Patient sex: F
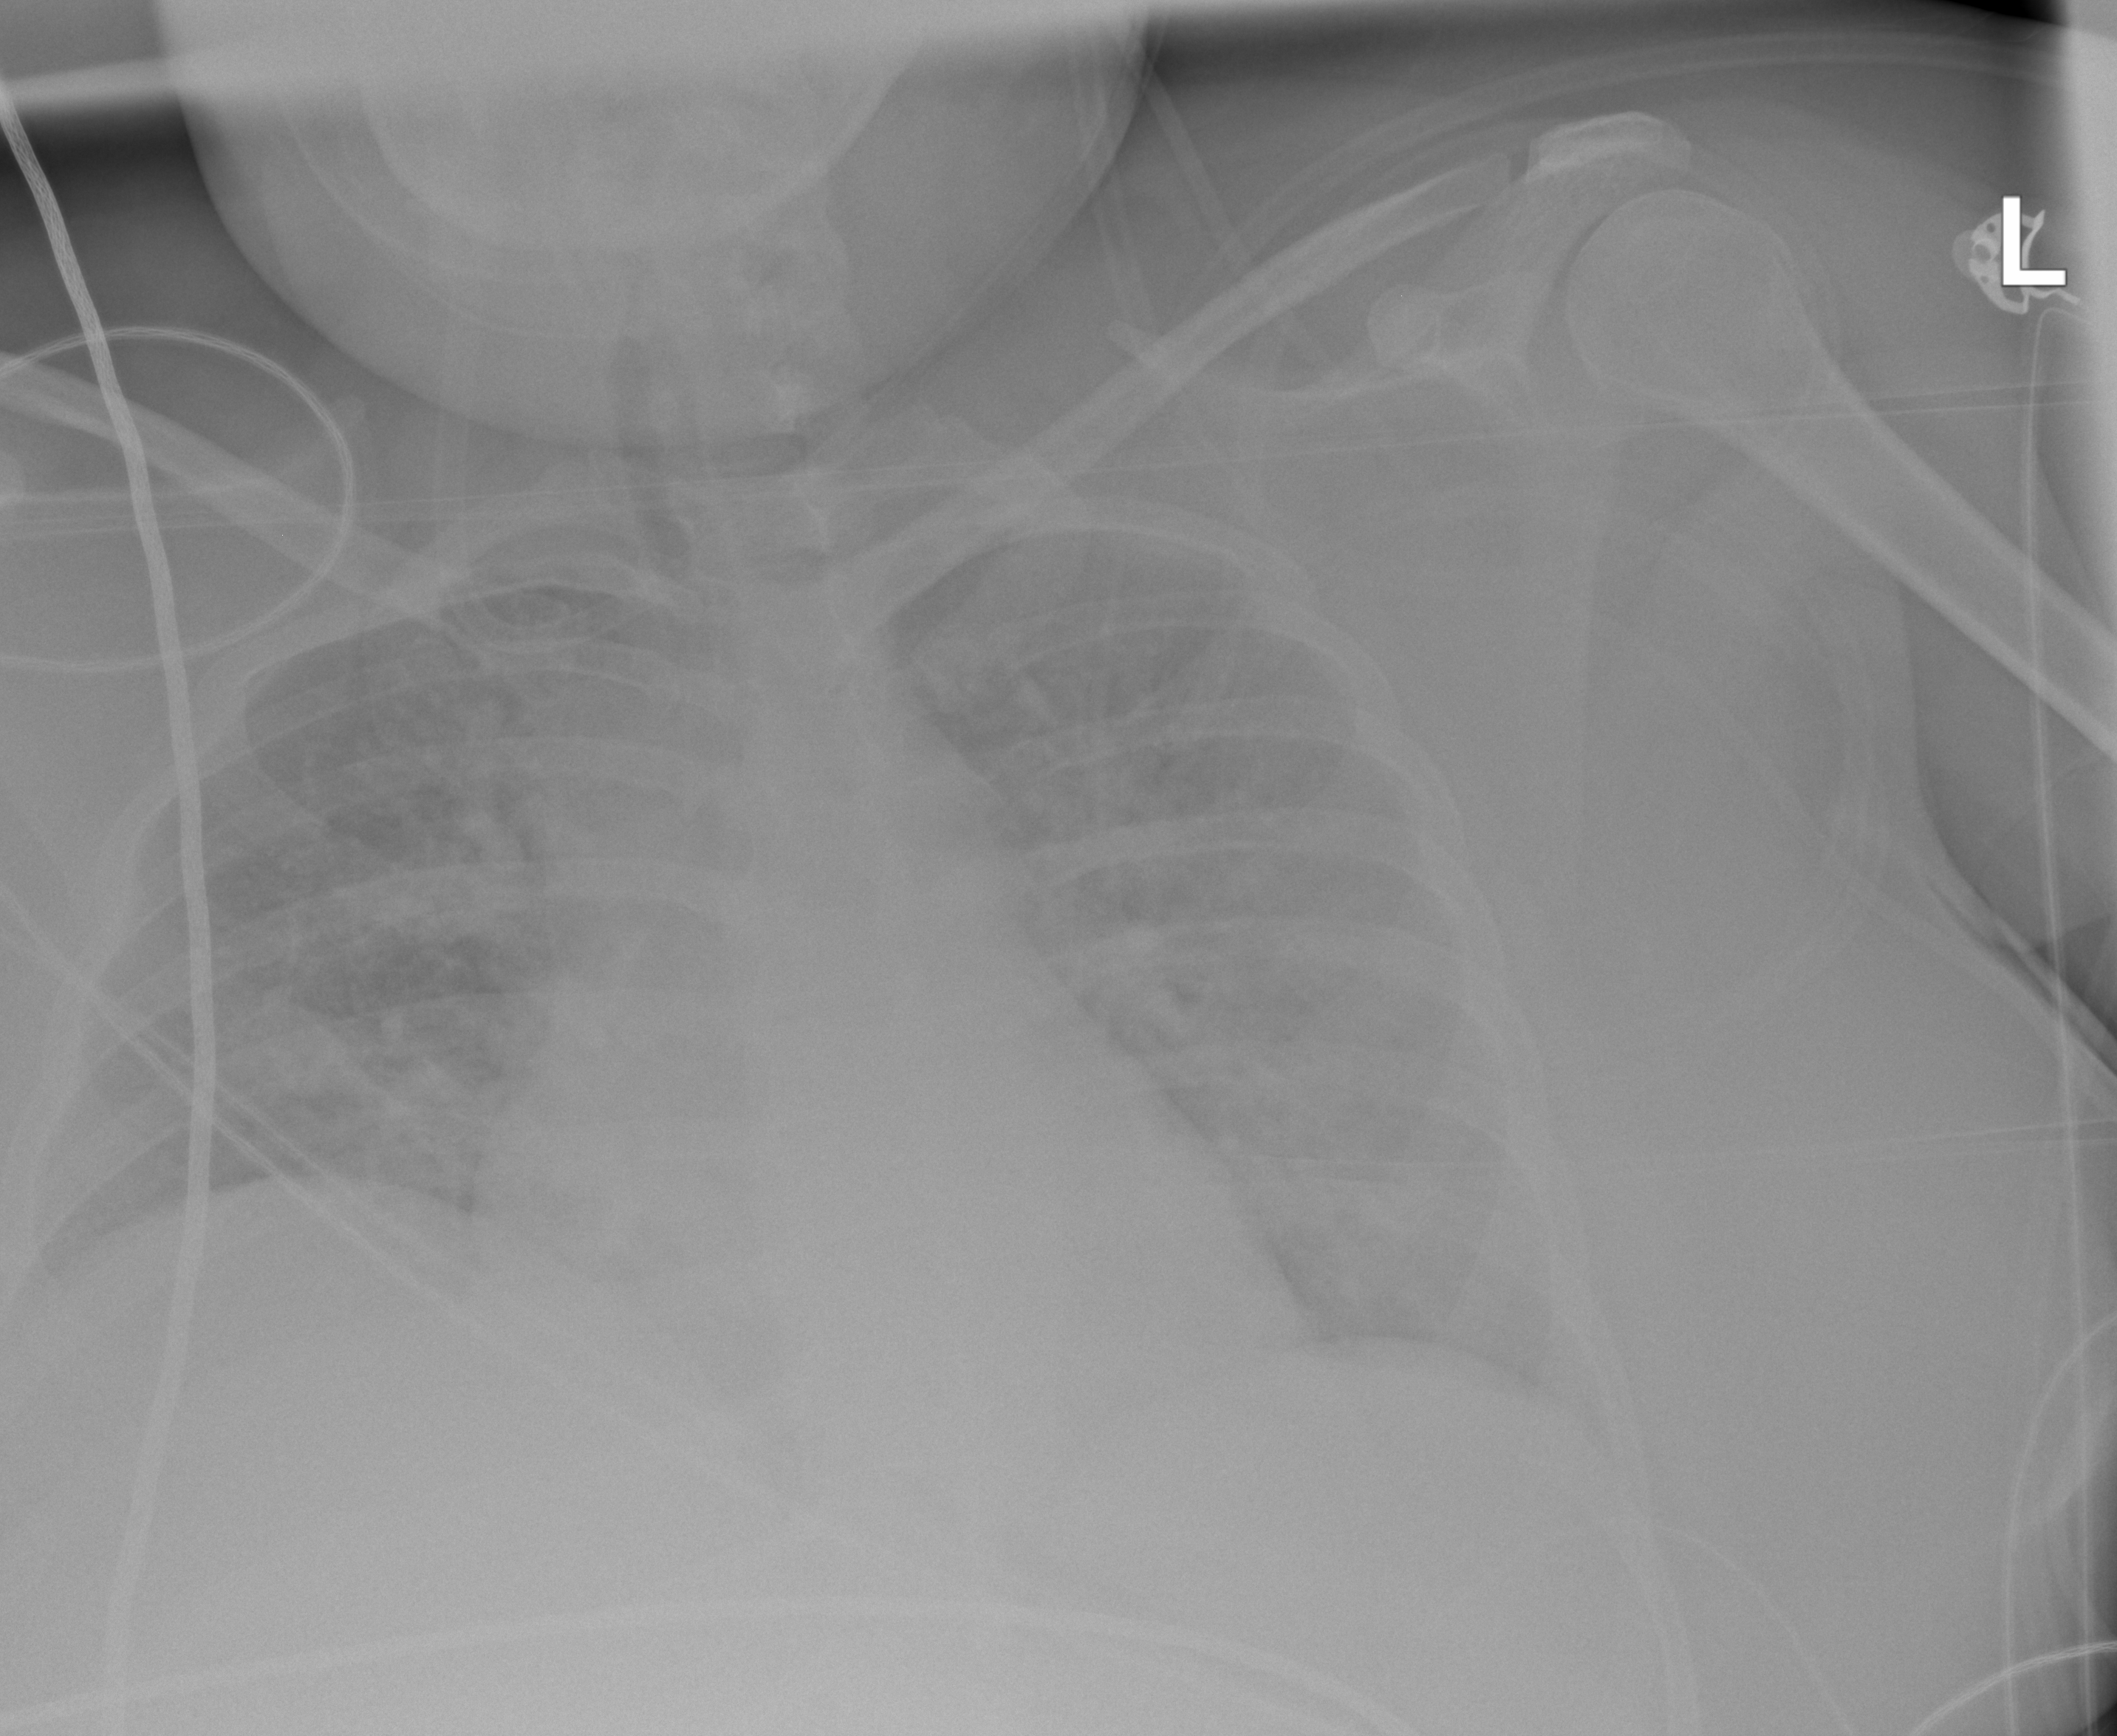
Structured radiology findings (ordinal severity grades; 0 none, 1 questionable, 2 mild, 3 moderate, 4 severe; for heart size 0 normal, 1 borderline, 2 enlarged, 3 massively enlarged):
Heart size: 2
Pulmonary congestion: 2
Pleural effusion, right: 0
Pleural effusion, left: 0
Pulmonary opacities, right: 1
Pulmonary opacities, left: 1
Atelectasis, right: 0
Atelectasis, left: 0